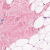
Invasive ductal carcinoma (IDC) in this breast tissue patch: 0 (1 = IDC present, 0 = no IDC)